Question:
I am moving a custom UITableViewCell from Interface Builder and into code, but I'm unsure of how to copy the autosizing in the image above.
Would it be 'self.autoresizingMask = (UIViewAutoresizingFlexibleHeight | UIViewAutoresizingFlexibleWidth | UIViewAutoresizingFlexibleBottomMargin | UIViewAutoresizingFlexibleLeftMargin | UIViewAutoresizingFlexibleRightMargin | UIViewAutoresizingFlexibleTopMargin);' ?
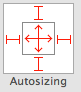
Answer: No. The autosizing clamps to the edges and has flexible height and width so it should be,
'''
self.autoresizingMask = UIViewAutoresizingFlexibleHeight | UIViewAutoresizingFlexibleWidth;
'''